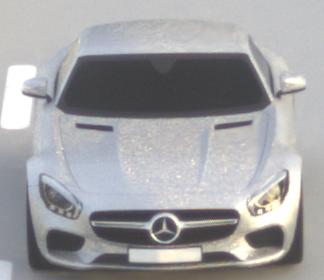
Make: Mercedes-Benz
Model: AMG GT Coupé
Detailed model: AMG GT (190) Coupé
Model produced from: 2014/10
Model produced until: 2017/01
Doors: 2
Color: white
Road condition: dry road
Daytime: sunrise or sunset
Contrast: low contrast